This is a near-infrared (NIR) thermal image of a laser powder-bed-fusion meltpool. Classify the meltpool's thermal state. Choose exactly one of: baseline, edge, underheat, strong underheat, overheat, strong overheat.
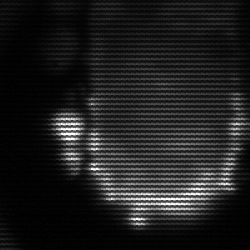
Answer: baseline